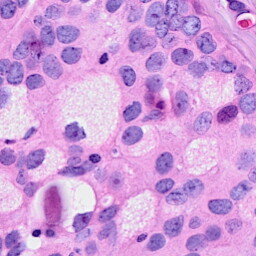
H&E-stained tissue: Breast